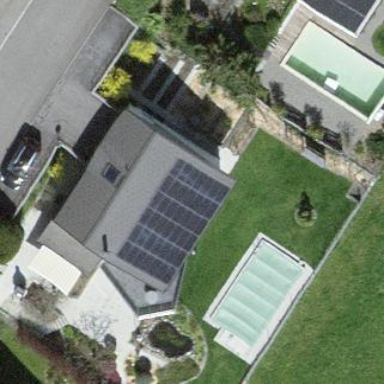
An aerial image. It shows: Solar power generator with photovoltaic panels.